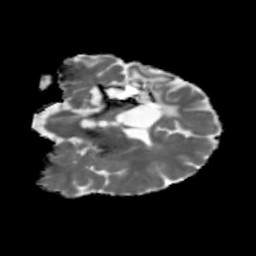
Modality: MD
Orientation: coronal
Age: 44
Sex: female
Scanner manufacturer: siemens
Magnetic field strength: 3 T
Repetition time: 5.47 s
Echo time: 0.0854 s